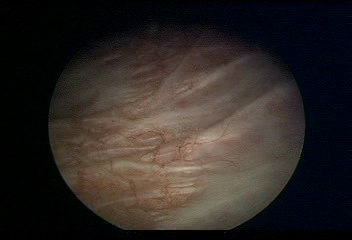
Modality: WLC
Class: Normal mucosa
Bladder cancer association: No